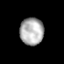
Tissue: prostate
Cell type: Epithelial cells
Senescence score: 0.3467
Nuclear area (px): 629
Mean DAPI intensity: 176.248